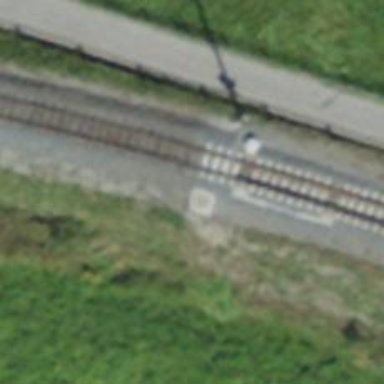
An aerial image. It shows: Railway switch.